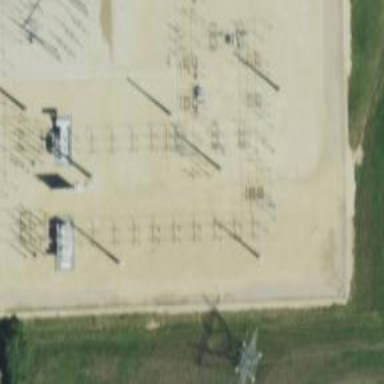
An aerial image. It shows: Switch for power supply.